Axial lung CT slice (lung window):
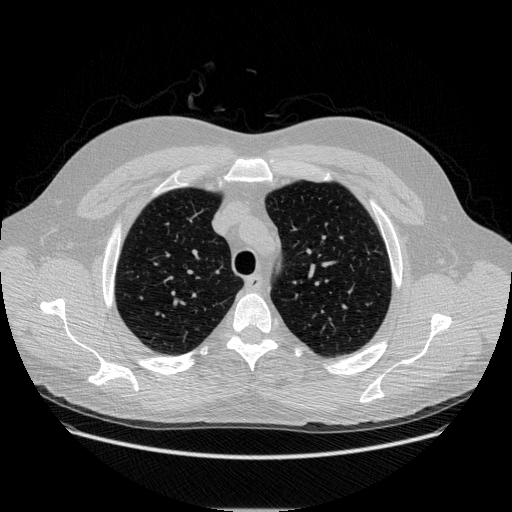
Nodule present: no